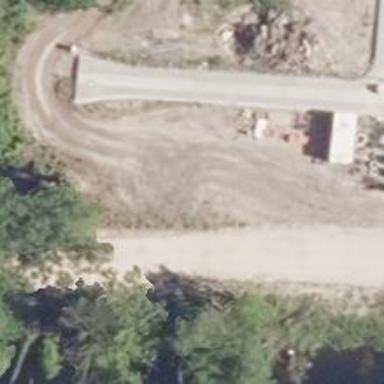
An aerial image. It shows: Abandoned railway spur. This railway spur has historical significance.